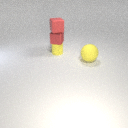
small red metal cube below small red rubber cube